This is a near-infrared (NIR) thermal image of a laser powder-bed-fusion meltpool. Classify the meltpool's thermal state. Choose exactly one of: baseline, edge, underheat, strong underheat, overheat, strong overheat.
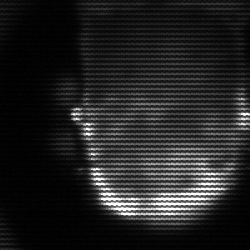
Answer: baseline